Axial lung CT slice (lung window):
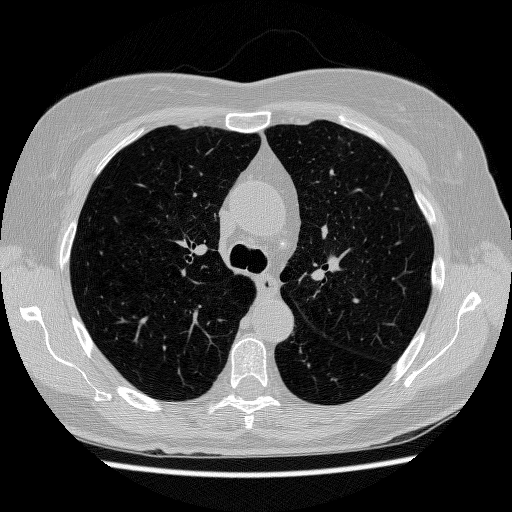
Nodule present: no